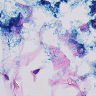
Metastatic tissue present: no